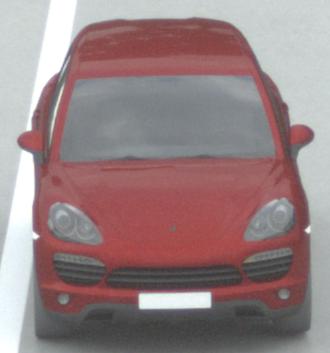
Make: Porsche
Model: Cayenne
Detailed model: Cayenne (958)
Model produced from: 2010/05
Model produced until: 2014/07
Doors: 5
Color: red
Road condition: wet road
Daytime: morning or afternoon
Contrast: low contrast